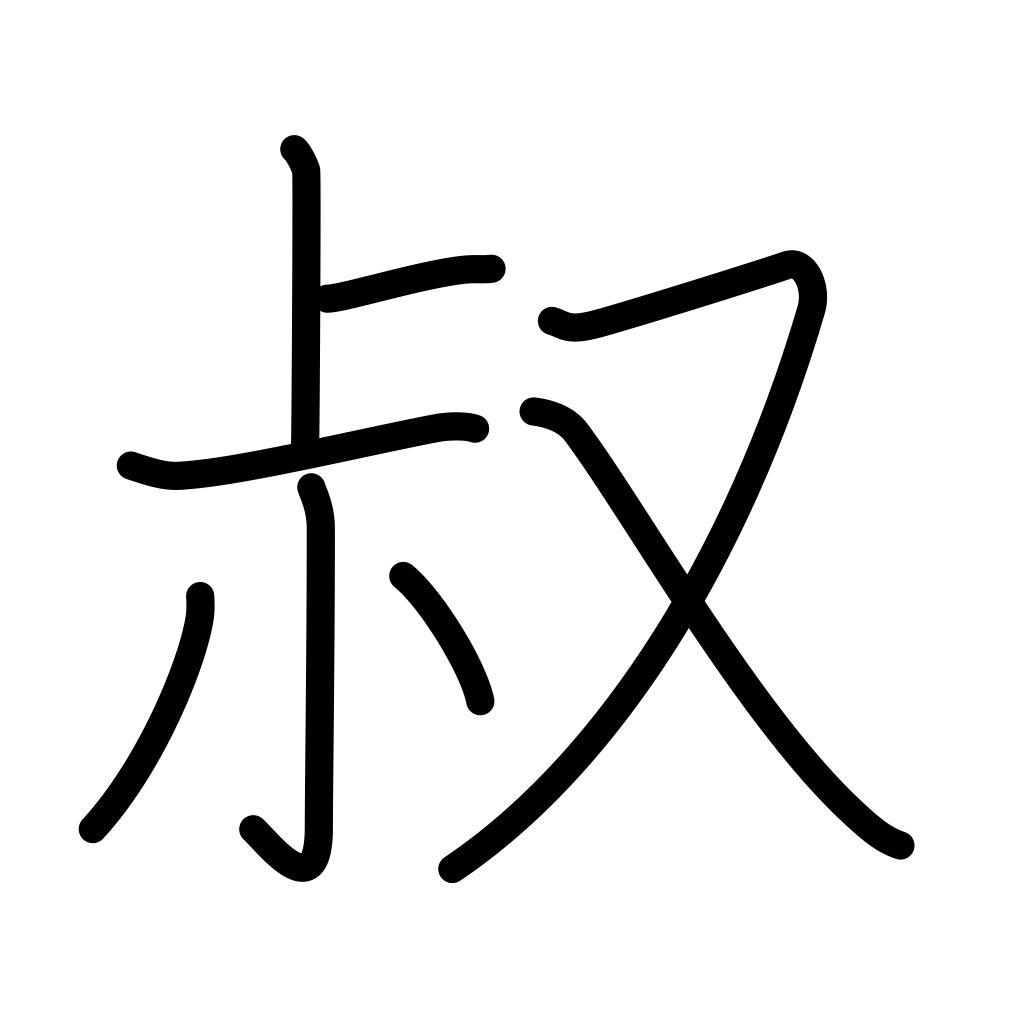
Meaning: uncle, youth